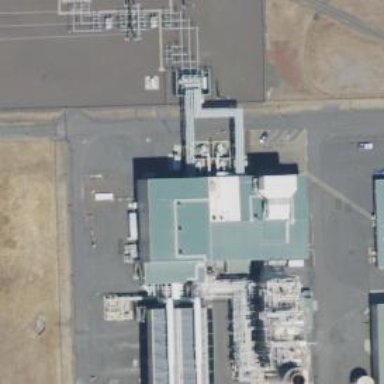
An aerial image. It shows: Gas-powered generator. It is gas turbine type generator.